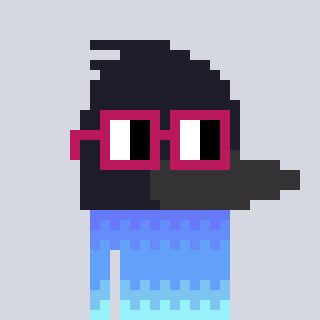
a pixel art character with square dark red glasses, a raven-shaped head and a grayscale-colored body on a cool background